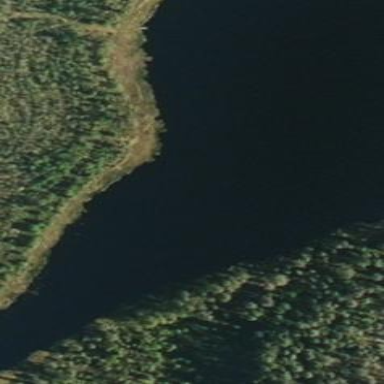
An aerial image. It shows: Serene lake surrounded by nature.